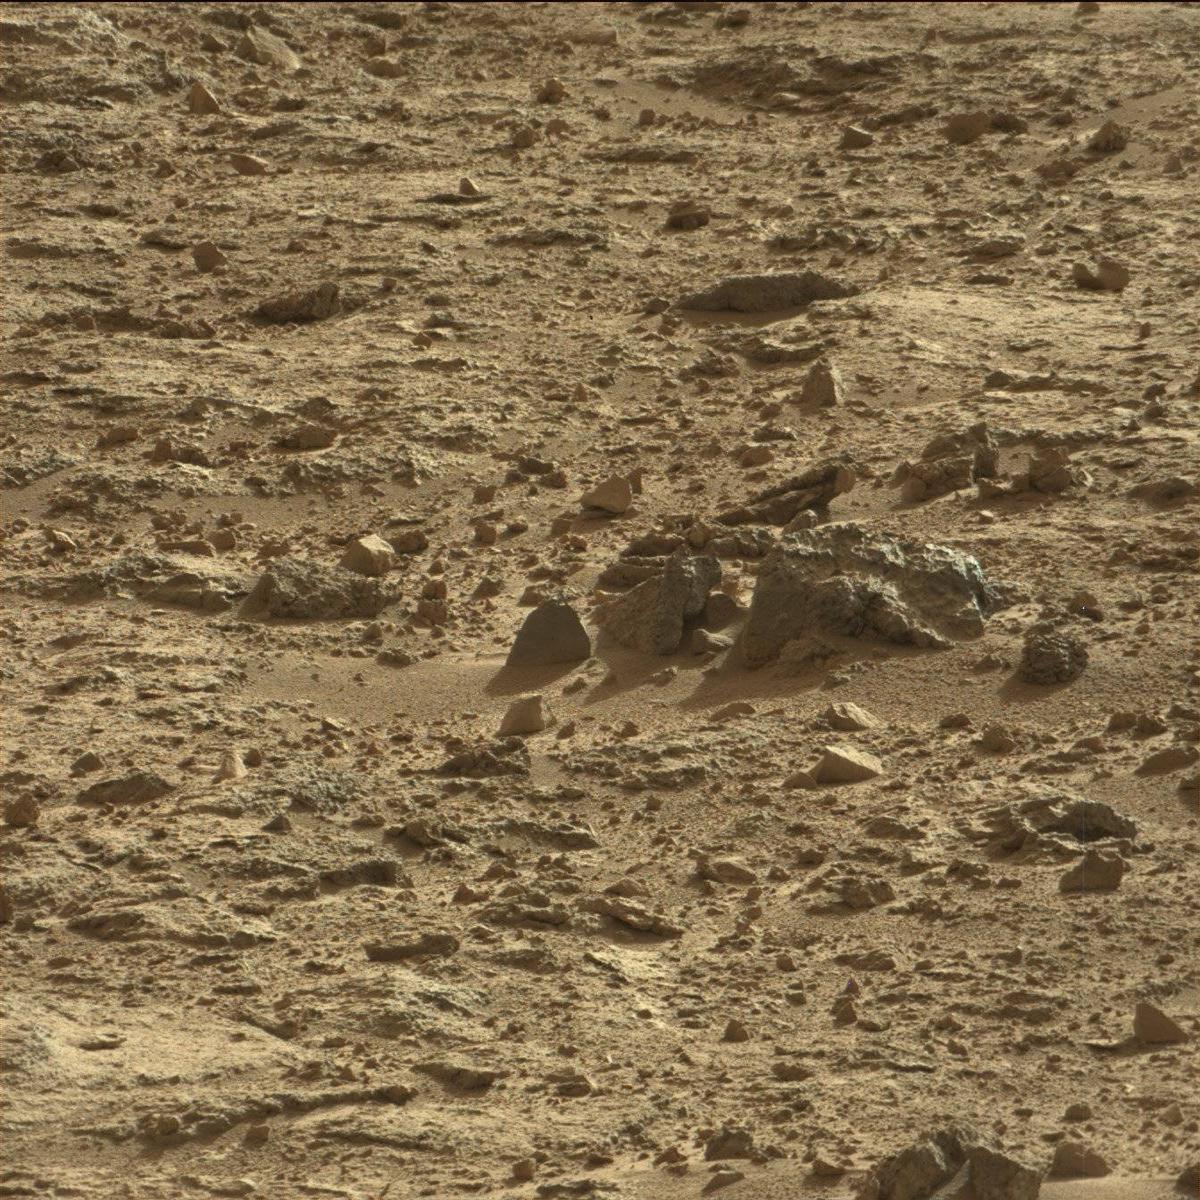
Terrain classes present: Bedrock, Rock, Sand / Soil